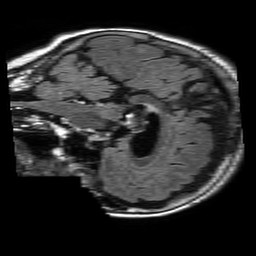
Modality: FLAIR
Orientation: sagittal
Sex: female
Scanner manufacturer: philips
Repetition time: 11 s
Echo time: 0.125 s